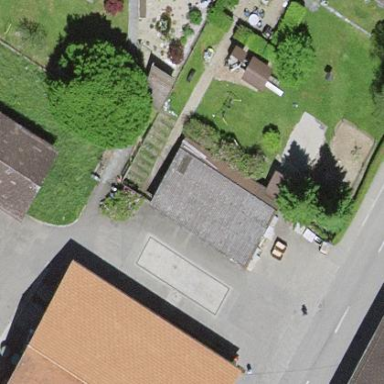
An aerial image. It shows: Garage building.